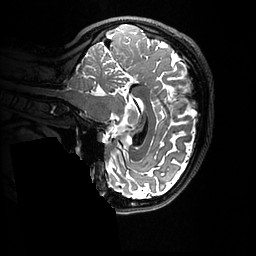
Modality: T2w
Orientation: sagittal
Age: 33
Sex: female
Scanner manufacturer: ge
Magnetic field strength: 3 T
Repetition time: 3.202 s
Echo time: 0.06609 s